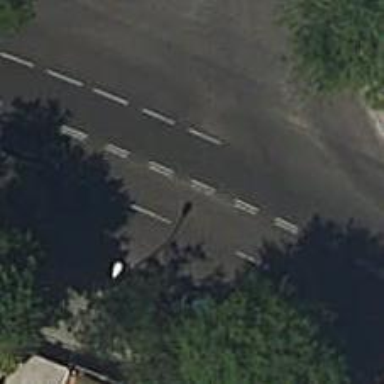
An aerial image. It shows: Road with traffic signals.